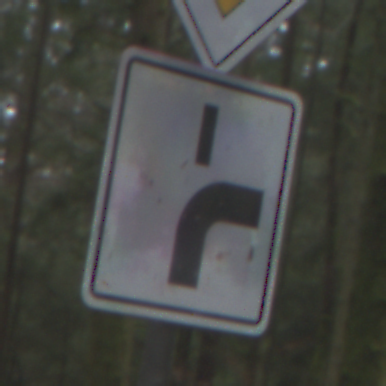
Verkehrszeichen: VerlaufVorfahrtsstrasse8
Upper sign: Vorfahrtsstrasse
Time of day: Midday
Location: Outdoor (Nature)
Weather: Overcast
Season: NotSpecified
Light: Natural